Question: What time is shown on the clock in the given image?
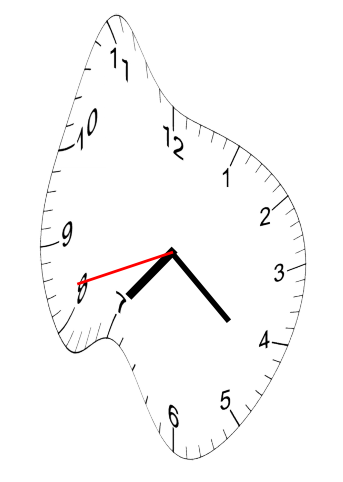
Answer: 07:21:42